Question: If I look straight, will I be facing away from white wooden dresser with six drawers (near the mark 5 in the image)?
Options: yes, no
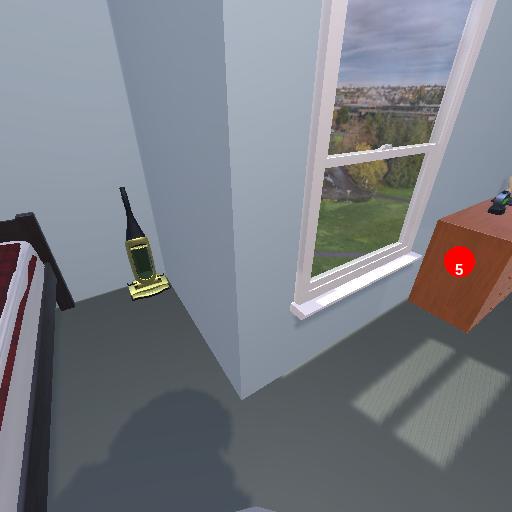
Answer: yes